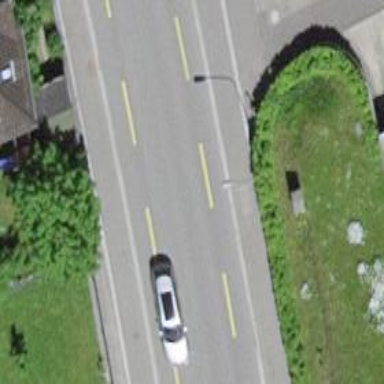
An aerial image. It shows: Primary highway with separate sidewalk and cycleway on both sides.